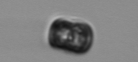
Label: Thalassiosira